Question: I have to 'dir' every file that got modified in a specific time period with PowerShell.
I found <URL>. Right now I've got the following statement, but I get an error message.
'''
dir C:\Test\ | ? {
$_.LastWriteTime -gt '01/01/2016' -and
$_.LastWriteTime -lt '14/02/2016'
}
'''

Do I have to convert the date or something?
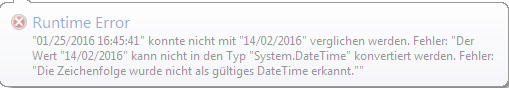
Answer: Got the solution:
'''
$von = Read-Host "pls start date of period (dd.mm.yyyy) : "
$bis = Read-Host "pls end date of period(dd.mm.yyyy): "
$vondate = [datetime]::ParseExact($von,'dd.MM.yyyy',$null)
$bisdate = [datetime]::ParseExact($bis,'dd.MM.yyyy',$null)
dir C:\Test\ | ? {
$_.LastWriteTime -gt $vondate -and
$_.LastWriteTime -lt $bisdate
}
'''